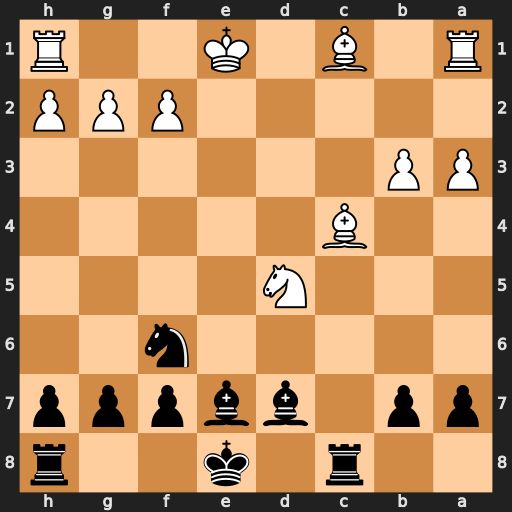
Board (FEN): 2r1k2r/pp1bbppp/5n2/3N4/2B5/PP6/5PPP/R1B1K2R
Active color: b
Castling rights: KQk
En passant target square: -
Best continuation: Nxd5 Bxd5 Bf6